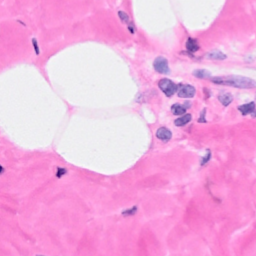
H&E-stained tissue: Breast